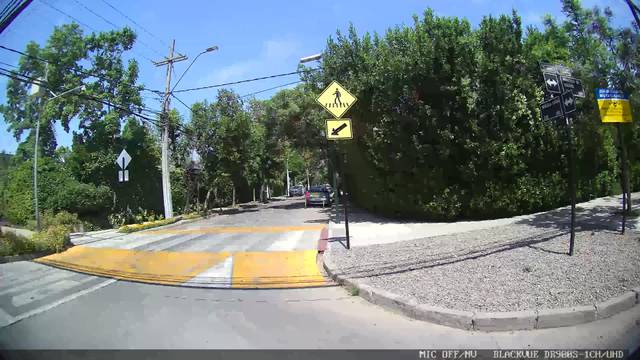
Region: Chile
Coordinates: -33.39, -70.591